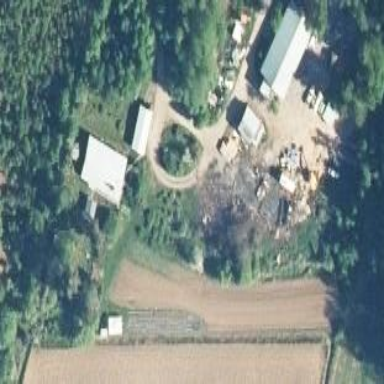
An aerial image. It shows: Farmyard area.